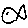
Label: fish